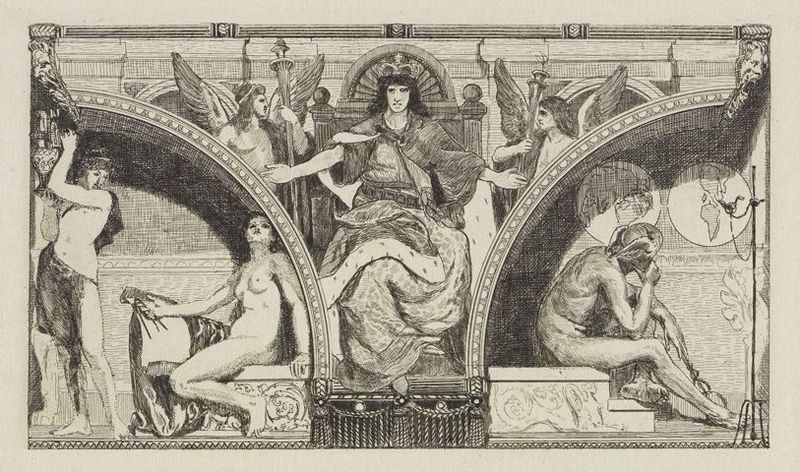
Titel: Mittelfigur aus dem Fries im Lichthof
Künstler: Max Klinger
Standort: Karlsruhe
Institution: Staatliche Kunsthalle Karlsruhe
Schlagwörter: akt, flügel, mann, nackt, schlaf, umhang, weiß, baden, frauen, gelb, menschen, mädchen, sitzen, brust, busen, frau, hut, schwarz, skizze, säule, zeichnung, gürtel, schloss, tuch, muster, symbolismus, architektur, arme, hermelin, kleidung, rache, sockel, stein, tragen, bild, hände, schauen, erde, brücke, fransen, gewand, haare, mantel, sitzend, krone, kreis, engel, krug, vase, brüste, füße, bogen, stab, studie, grafik, amerika, bank, rundbogen, treppe, arch, arches, architecture, chair, column, crown, fringe, hands, king, könig, men, ornate, steps, thron, throne, white, women, dekoration, bench, black, dress, face, female, figures, grey, hair, jugendstil, painting, robe, room, seat, seated, sit, sitting, wall, woman, symmetrie, gown, looking, print, stufen, kordel, nackte, bögen, nische, arkade, antike, denken, religion, druck, schraffur, stich, schwarzweiß, herrscher, allegorie, entwurf, göttin, erdkugel, fries, sims, karaffe, karte, skulpturen, angel, angels, classical, gods, greek, heaven, man, mythology, naked, nude, nudes, nudity, roman, sky, building, feet, plan, ständer, herrscherin, königin, landkarte, muschel, schaten, wien, hermes, drawing, paper, merkur, globus, flügelhelm, shadow, welt, etching, sketch, allegory, devil, torch, fackel, sezession, faces, wings, virgin, zepter, marble, wissenschaft, royal, arms, cape, mantle, nischen, brückenpfeiler, design, ink, freis, symmetry, tragend, königreich, vases, thinking, engraving, map, pencil, masken, draw, zirkel, legs, cloth, fire, breasts, god, goddess, atlas, thronen, shading, weltkarte, gargoyles, kontinente, erdteile, globe, act, zeus, relief, rich, arcs, jupiter, standing, masks, staff, wing, gebieter, frieze, world, egyptian, earth, compass, leg, serious, standard, queen, servants, amphora, ermine, tassles, e, 1880, v, think, wealth, graphite, nud, apollo, mercury, carved, tits, torches, alarm, line drawing, sephtor, deco, monumental, tympanum, nakec, sings, crwon, continents, deities, staffs, symetric, greek gods, sibyls, furs, lunette, domination, sid, embellishment, hemisphere, roman gods, jupider, fnord, erdrund, leared, portre